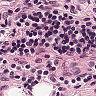
Metastatic tissue present: no